Question: I'm trying to create a tab bar, where one of the tab items will open a modal view instead of opening a tab. I've already figured out how to do it, but I want that special tab item to look prominent, like in the Evernote tab bar. The Evernote "Add" button looks as if it is always in the selected state (while there is a regular selected tab in the tab bar at the same time).
I wonder - is it possible to achieve the same look (2 blue buttons at the same time) without overlaying custom buttons on top of the tab bar?
Thank you

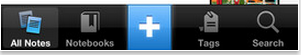
Answer: 1. Create a tabbar item without contents
2. add a button above it with the plus image and set action to the tab bar action